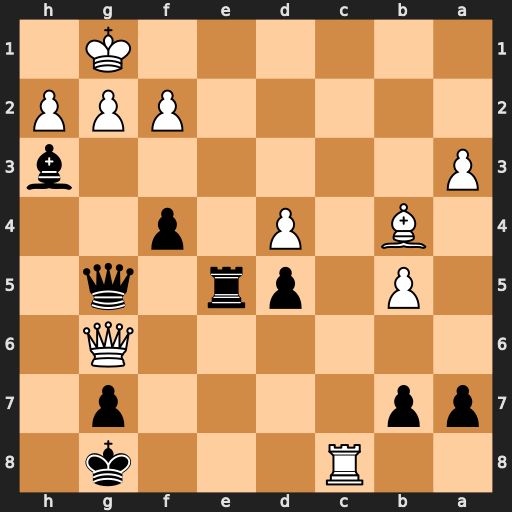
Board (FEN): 2R3k1/pp4p1/6Q1/1P1pr1q1/1B1P1p2/P6b/5PPP/6K1
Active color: b
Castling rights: -
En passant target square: -
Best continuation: Bxc8 Qxg5 Rxg5